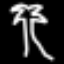
Label: palm tree